Question: I am using DNN 7.3 for a website project which is a combination of VB and C# codes. I use visual studio 2013 to build the project.
If the MSBuid Option in property page is configured to Allow this Precompiled site to be updatable and the project is published.
 There will be a successful built. But when it is checked in to the TFS, the following exception will be thrown:
'''
/compiled/DesktopModules/Admin/Security/manageusers.ascx (8): Circular file references are not allowed.
/compiled/DesktopModules/Admin/Security/manageusers.ascx (67): Unknown server tag 'dnn:profile'.
/compiled/DesktopModules/Admin/Security/EditUser.ascx (5): Circular file references are not allowed.
/compiled/DesktopModules/Admin/Security/EditUser.ascx (163): Unknown server tag 'dnn:Profile'.
/compiled/admin/Users/ViewProfile.ascx (4): Unknown server tag 'dnn:Profile'.
'''
Also, when I checked Use Fixed Naming and Single Page Assemblies together with the Allow this Precompiled site to be updatable. it will throw:
'''
ASPNETCOMPILER: Object reference not set to an instance of an object.
'''
when I searched online, I was given two options from <URL>.
I have tried the two but still having the same error.
I don't know what I am doing wrong.
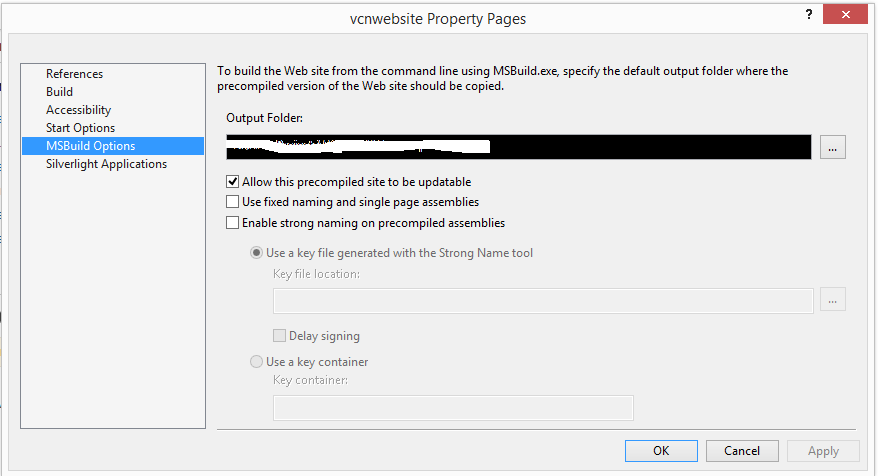
Answer: I changed The Clean WorkSpace property of TFS Build Process Parameters to false.
The error just disappeared and I was able to build successfully into TFS Drop folder. I don't know why this solves the problem but the problem was resolved.